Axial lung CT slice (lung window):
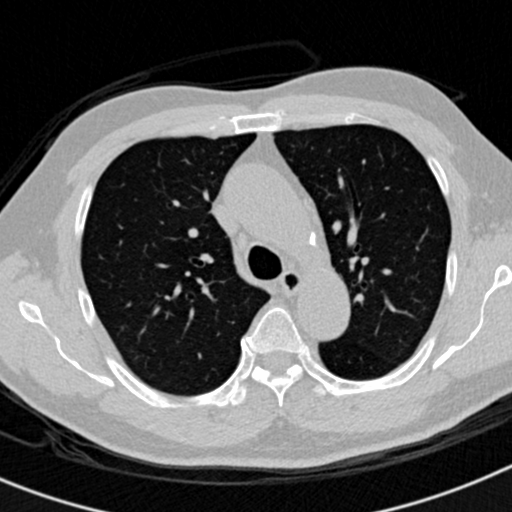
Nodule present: no